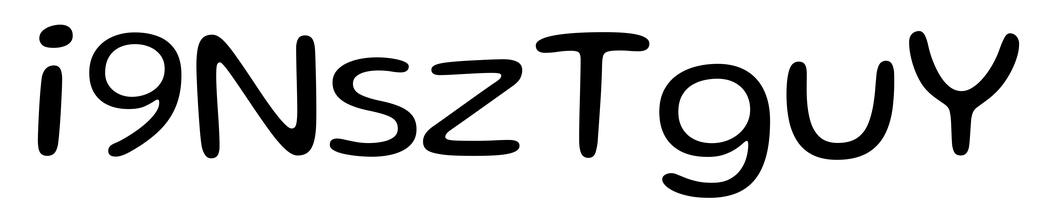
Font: Gluten_Light